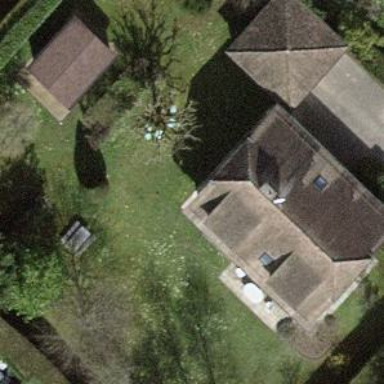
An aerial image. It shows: Garden enclosed by fence.